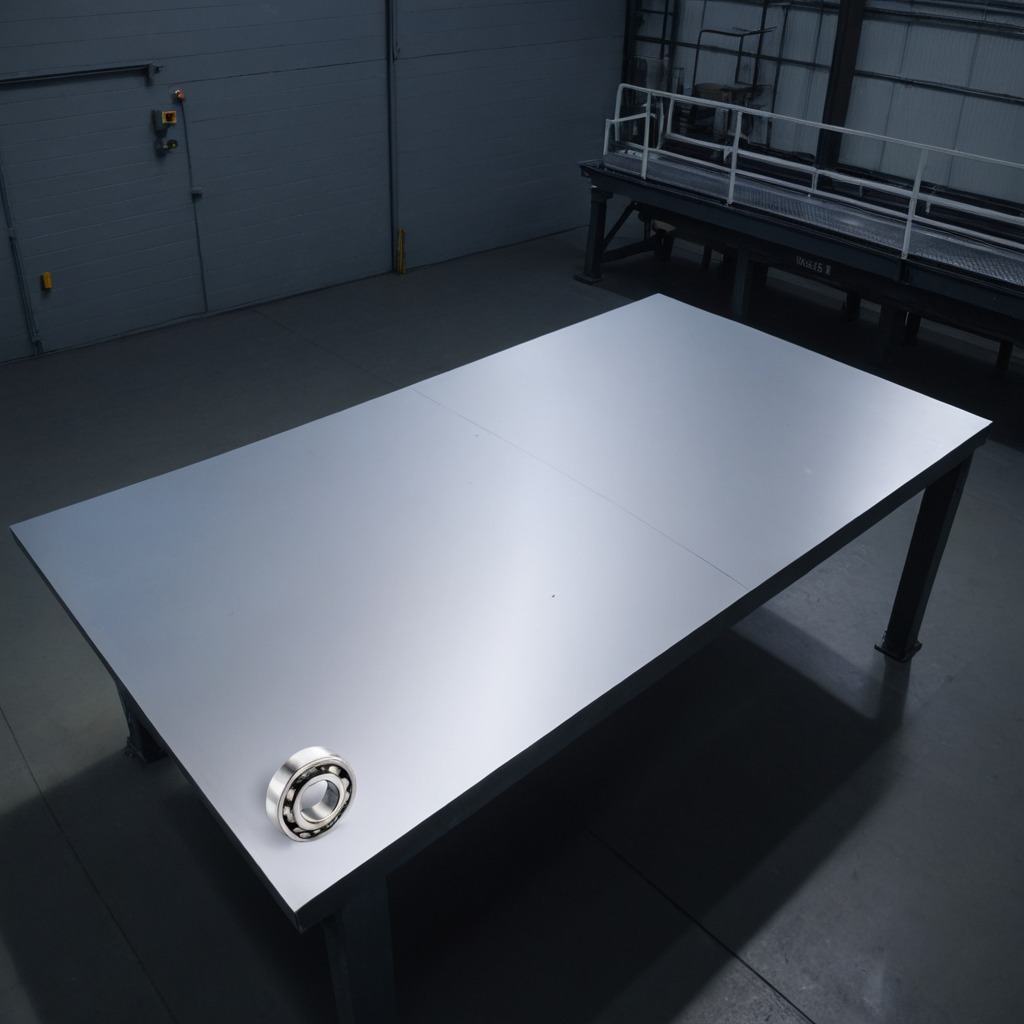
A metal ball bearing is lying on the tabletop.